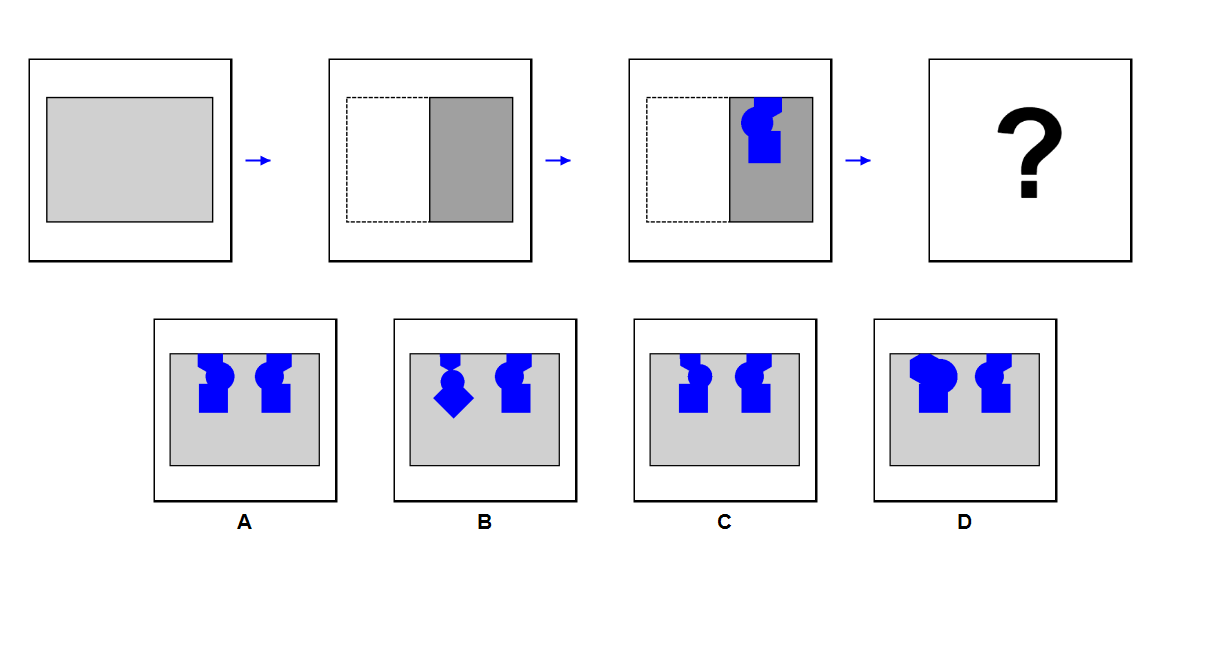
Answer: A